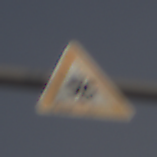
Verkehrszeichen: SchneeOderEisglaette
Umgebung: Outdoor, Nature
Tageszeit: MorningAfternoon
Wetter: PartlyCloudy
Licht: Natural
Jahreszeit: NotSpecified
Kontrast: MediumContrast